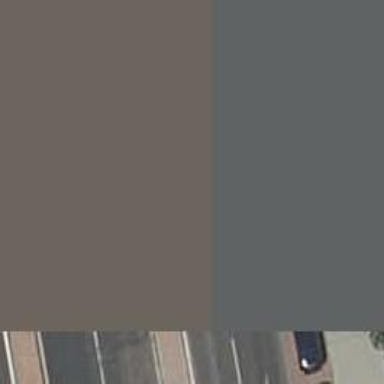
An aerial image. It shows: Traffic signals at road crossing.